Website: walmart
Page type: cart
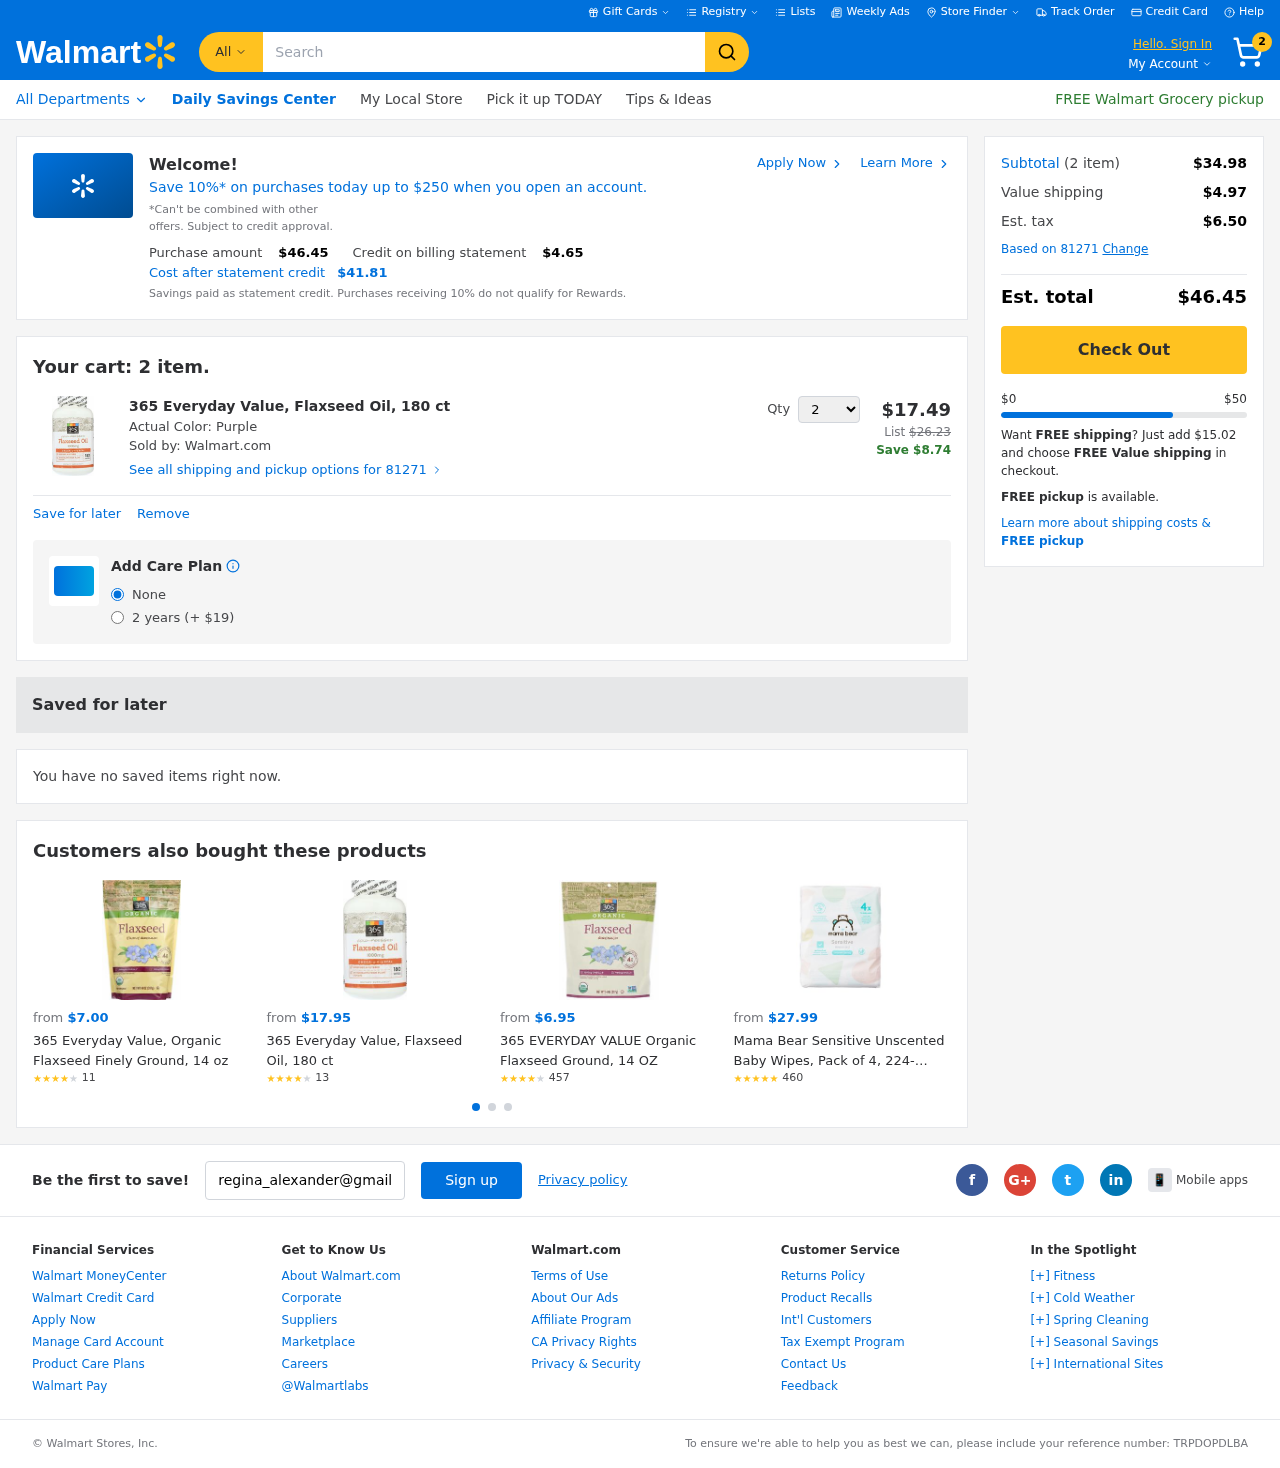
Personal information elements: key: PII_EMAIL
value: regina_alexander@gmail.com
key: PII_POSTCODE
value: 81271
Product elements: key: PRODUCT1_NAME
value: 365 Everyday Value, Flaxseed Oil, 180 ct
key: PRODUCT1_PRICE
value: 17.49
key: PRODUCT1_QUANTITY
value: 2
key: PRODUCT2_NAME
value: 365 Everyday Value, Organic Flaxseed Finely Ground, 14 oz
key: PRODUCT2_NUM_RATINGS
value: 11
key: PRODUCT2_PRICE
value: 7
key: PRODUCT2_RATING
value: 3.7
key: PRODUCT3_NAME
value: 365 Everyday Value, Flaxseed Oil, 180 ct
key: PRODUCT3_NUM_RATINGS
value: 13
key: PRODUCT3_PRICE
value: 17.95
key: PRODUCT3_RATING
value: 4.3
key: PRODUCT4_NAME
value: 365 EVERYDAY VALUE Organic Flaxseed Ground, 14 OZ
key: PRODUCT4_NUM_RATINGS
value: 457
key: PRODUCT4_PRICE
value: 6.95
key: PRODUCT4_RATING
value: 3.6
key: PRODUCT5_NAME
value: Mama Bear Sensitive Unscented Baby Wipes, Pack of 4, 224-Count
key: PRODUCT5_NUM_RATINGS
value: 460
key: PRODUCT5_PRICE
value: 27.99
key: PRODUCT5_RATING
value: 4.5
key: PRODUCT1_ORIGINAL_PRICE
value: $26.23
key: PRODUCT1_SAVINGS
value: Save $8.74
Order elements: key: ORDER_NUM_ITEMS
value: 2
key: ORDER_TOTAL
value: $46.45
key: PROMO_TOTAL_AFTER_CREDIT
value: $41.81
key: ORDER_SUBTOTAL
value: $34.98
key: ORDER_SHIPPING_COST
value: $4.97
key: ORDER_TAX
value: $6.50
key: FREE_SHIPPING_REMAINING
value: $15.02
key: ORDER_REFERENCE_NUMBER
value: TRPDOPDLBA
Search elements: key: HEADER_SEARCH
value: Search
Other elements: key: PROMO_CREDIT
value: $4.65